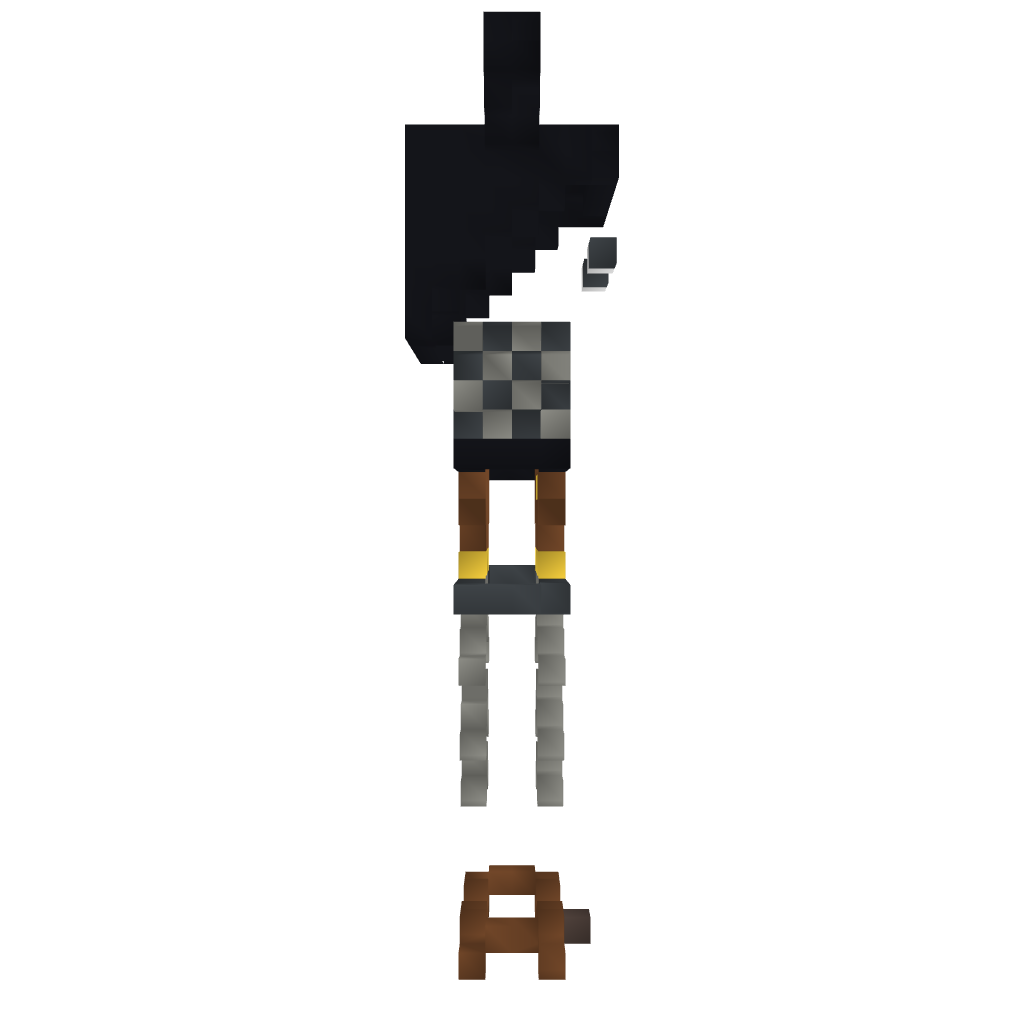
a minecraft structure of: Mayan Statue